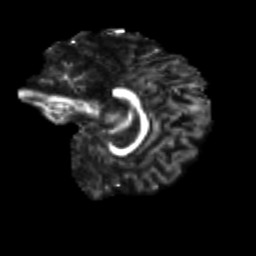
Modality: FA
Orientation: sagittal
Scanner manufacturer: siemens
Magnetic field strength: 3 T
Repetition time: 9.2 s
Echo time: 0.084 s